Question: I have custom component with layout on FXML file which containts line
'''
<fx:root type="javafx.scene.layout.VBox" spacing="10.0" xmlns:fx="http://javafx.com/fxml">
'''
I create this file on SceneBuilder 1.0, but then i try open this file on SceneBuilder 2.0 i got Exception
'''
java.io.IOException: javafx.fxml.LoadException: Root hasn't been set. Use method setRoot() before load.
/Users/dmitrynelepov/Development/SogazGit/smpb/SMProjectBrownRelease/SMPBProxy/engine/fxml/component_daemon_viewer.fxml:14
'''
Also must to tell: in applications this fxml loadings fine with setting root by code.
In official tutorial (<URL> tells:
'''
<fx:root type="javafx.scene.layout.VBox" xmlns:fx="http://javafx.com/fxml">
<TextField fx:id="textField"/>
<Button text="Click Me" onAction="#doSomething"/>
</fx:root>
'''

As u can see Oracle tells:
But it's not working.
SceneBuilder 2.0 Build 7 - the problem persists
JDK8 b117 - the problem persists
Link JIRA: <URL>
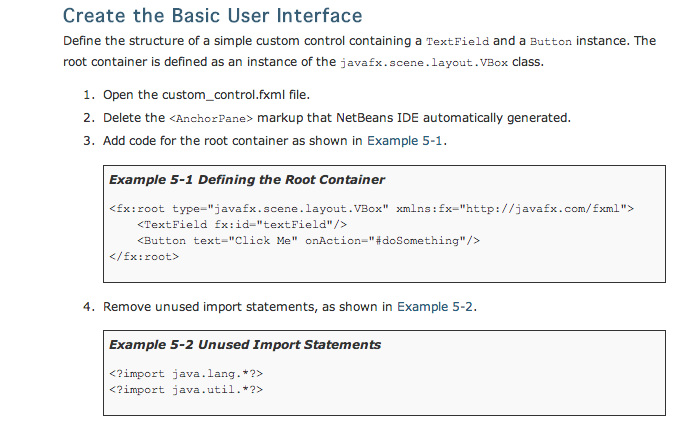
Answer: Thanks for SceneBuilder developers.
Bug with <URL> has fixed.
And on SceneBuilder 2.0 build 9 - problem was solved.
Question closed.